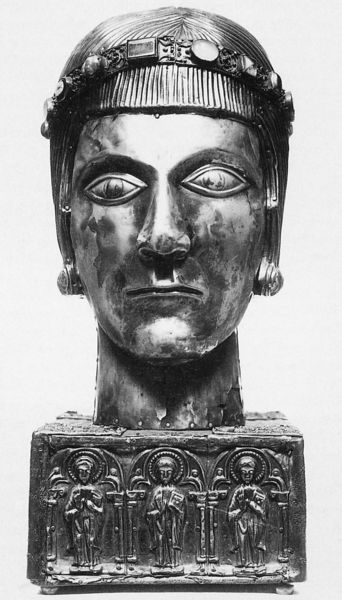
Titel: Kopfreliquiar des Hl. Eustachius
Institution: London,  British Museum
Schlagwörter: kopf, mann, menschen, grau, haar, mund, nase, schmuck, schwarz, stirn, säulen, blick, augen, böse, gesicht, silber, sockel, hals, gold, haare, drei, edelsteine, haarreif, kinn, krone, ohren, relief, figuren, büste, metall, nägel, foto, fotografie, photographie, schwarzweiß, helm, photo, heiligenschein, reif, heilige, arkatur, apostel, reliquiar, delsteine